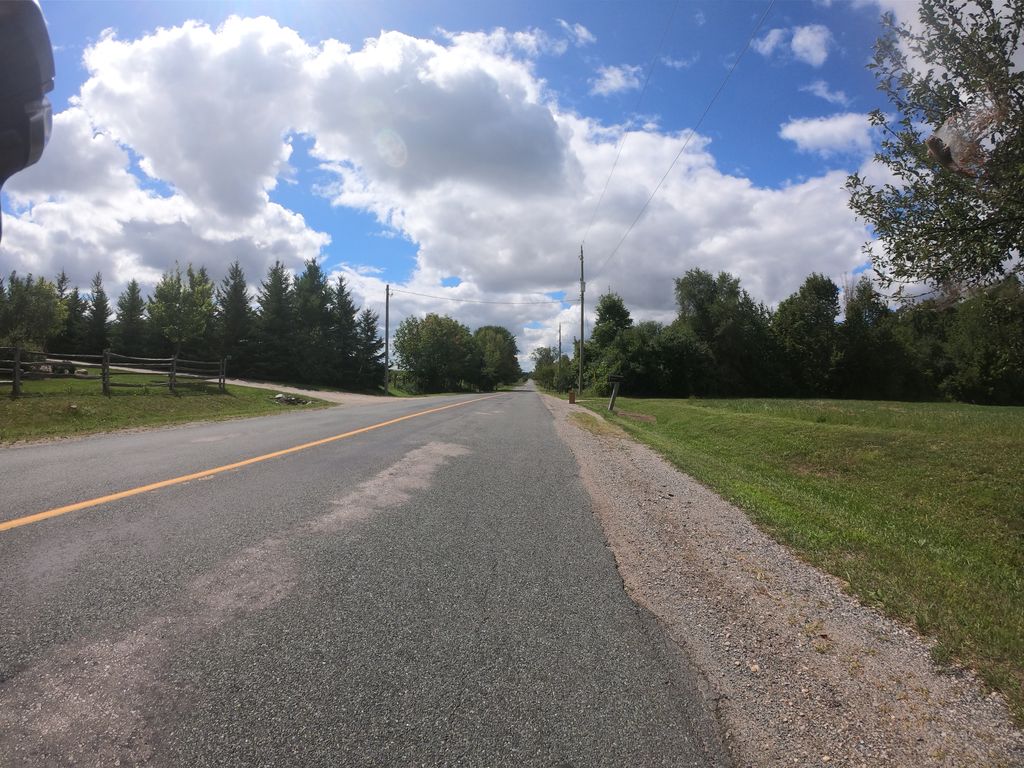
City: kitchener-waterloo